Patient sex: M
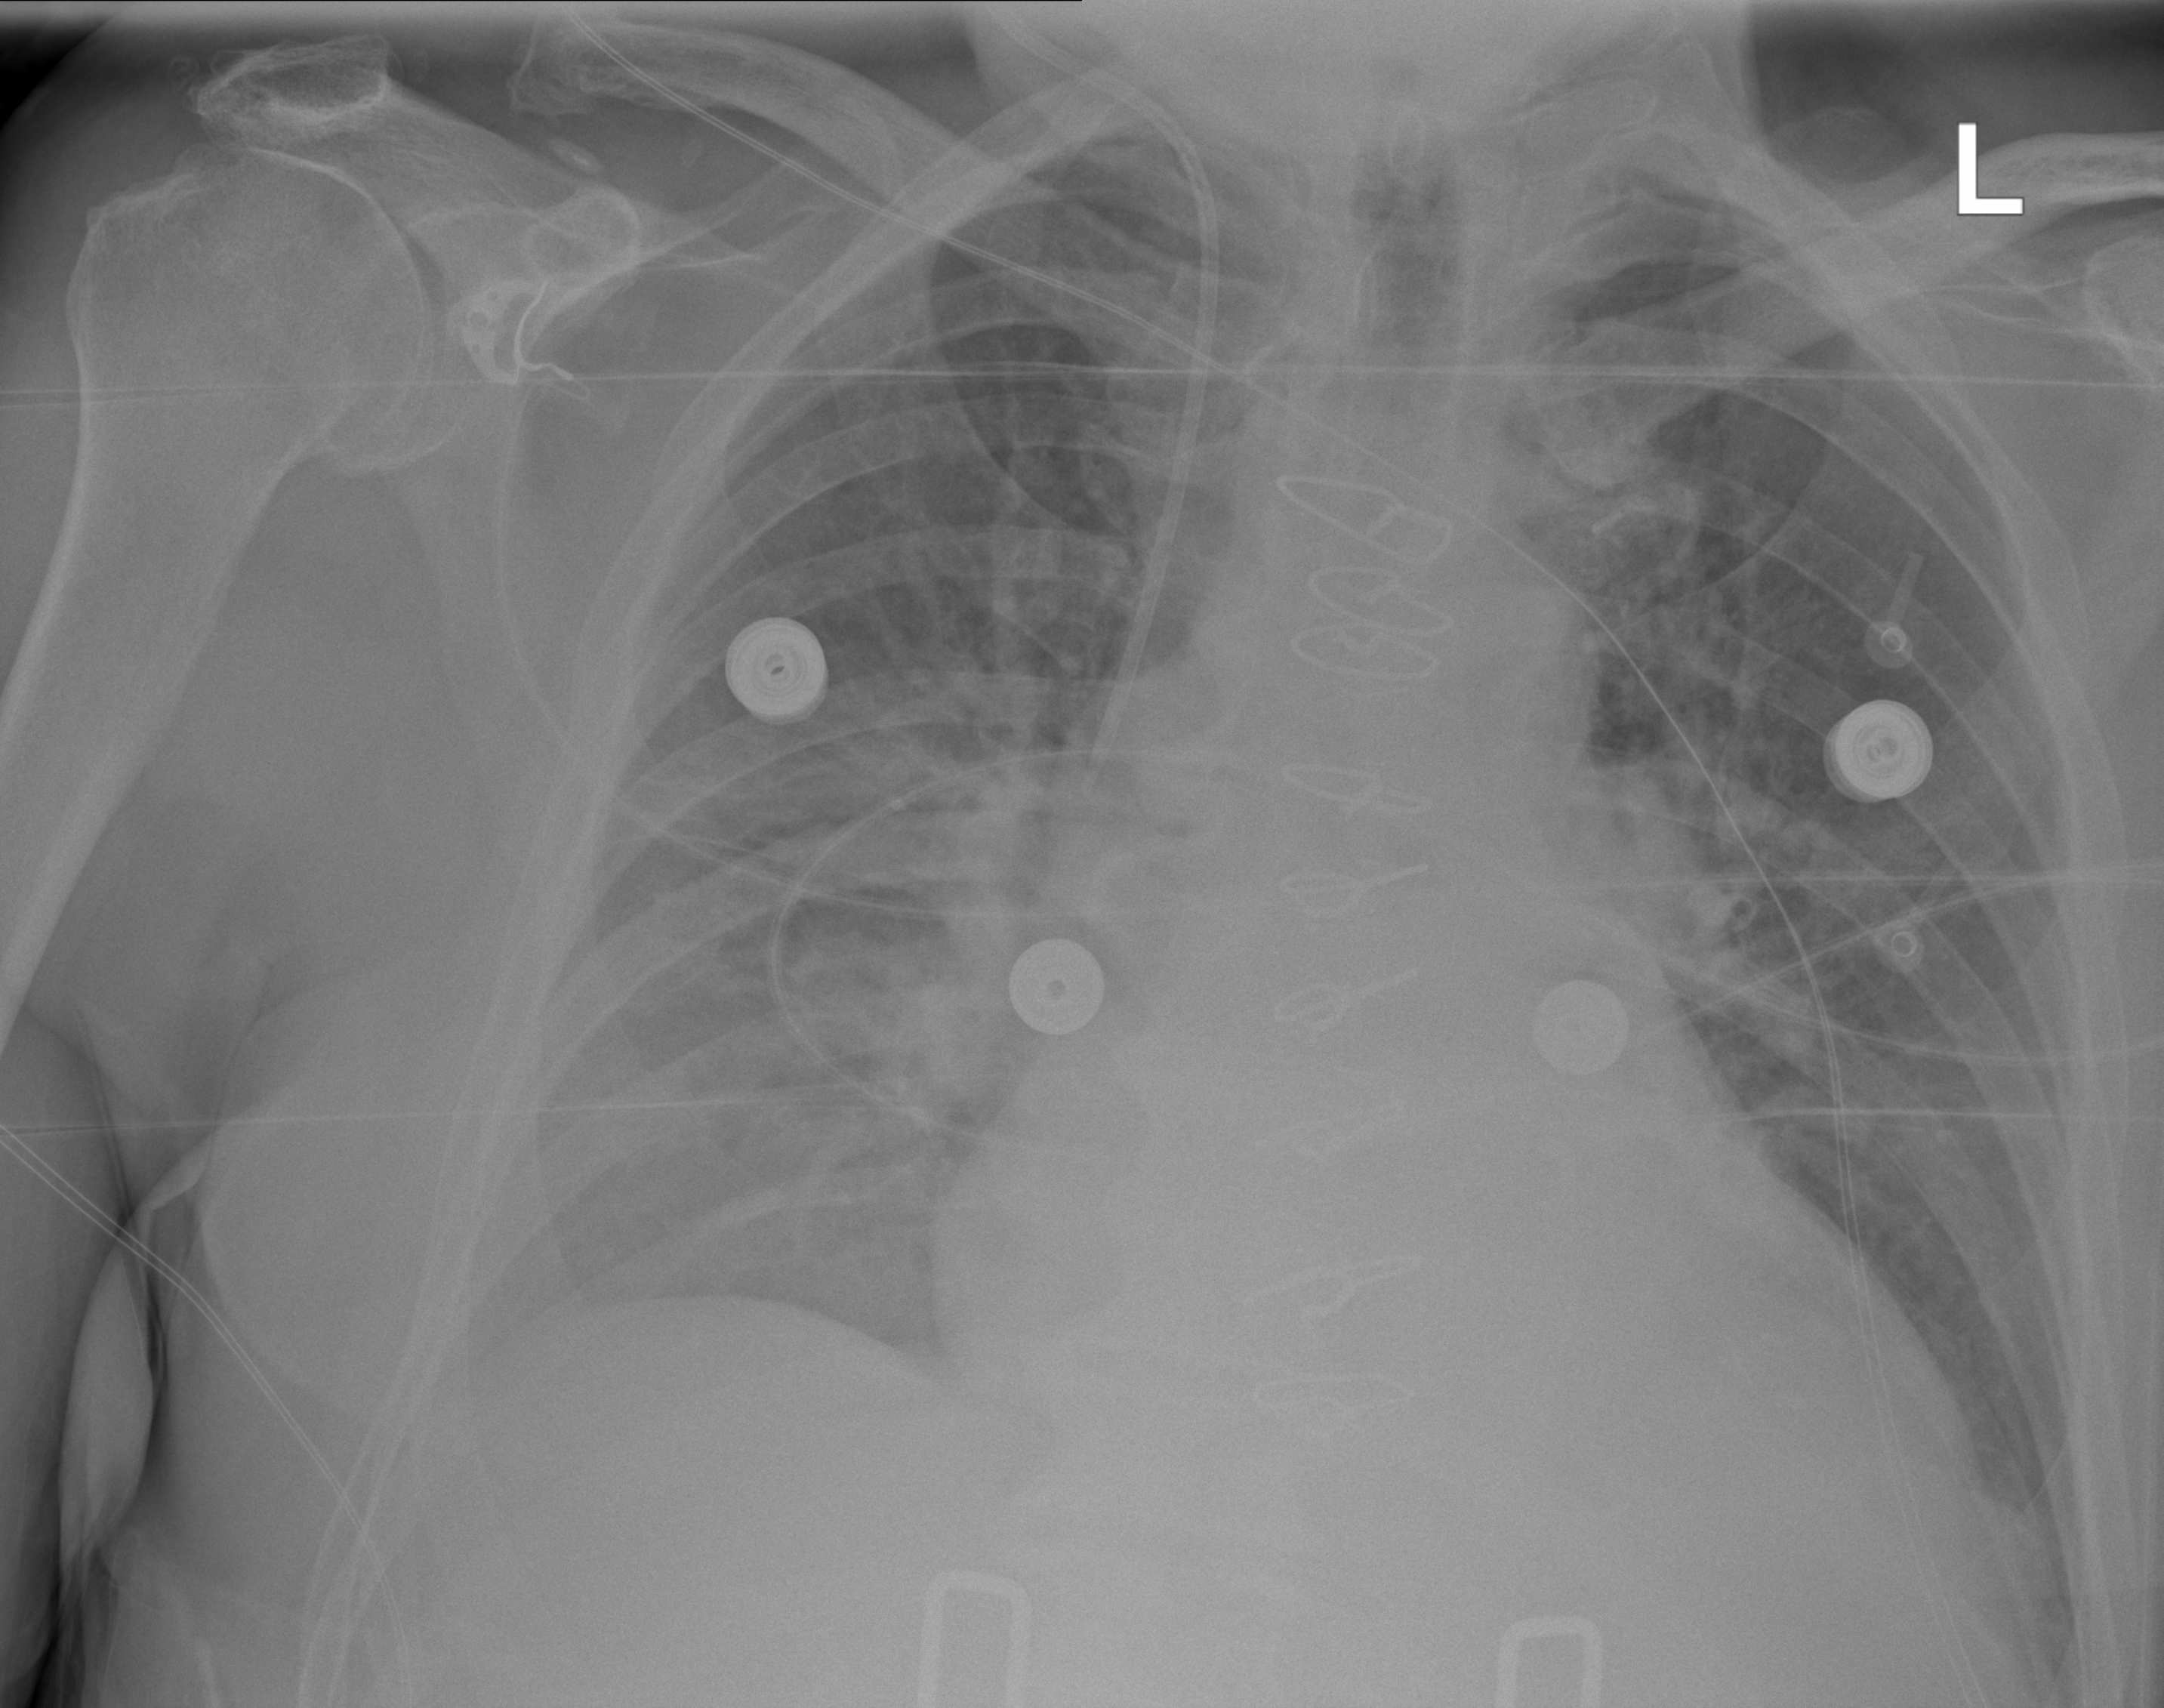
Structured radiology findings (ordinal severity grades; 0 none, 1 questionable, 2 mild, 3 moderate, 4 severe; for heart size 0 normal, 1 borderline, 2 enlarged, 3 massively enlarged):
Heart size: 1
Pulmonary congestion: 3
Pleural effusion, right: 2
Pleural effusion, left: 0
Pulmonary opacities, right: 2
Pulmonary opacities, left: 1
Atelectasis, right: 3
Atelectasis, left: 2